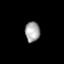
Tissue: lung
Cell type: Endothelial cells
Senescence score: 0.5455
Nuclear area (px): 290
Mean DAPI intensity: 165.772